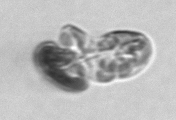
Label: Karenia